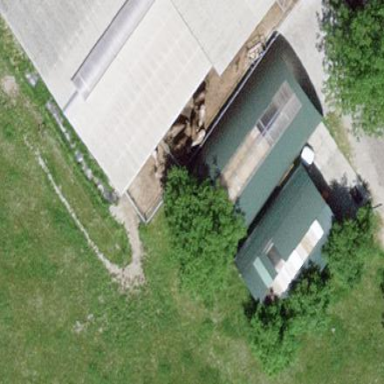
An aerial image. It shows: View of roof of building.